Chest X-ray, PA view. Patient: 63 years old, sex F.
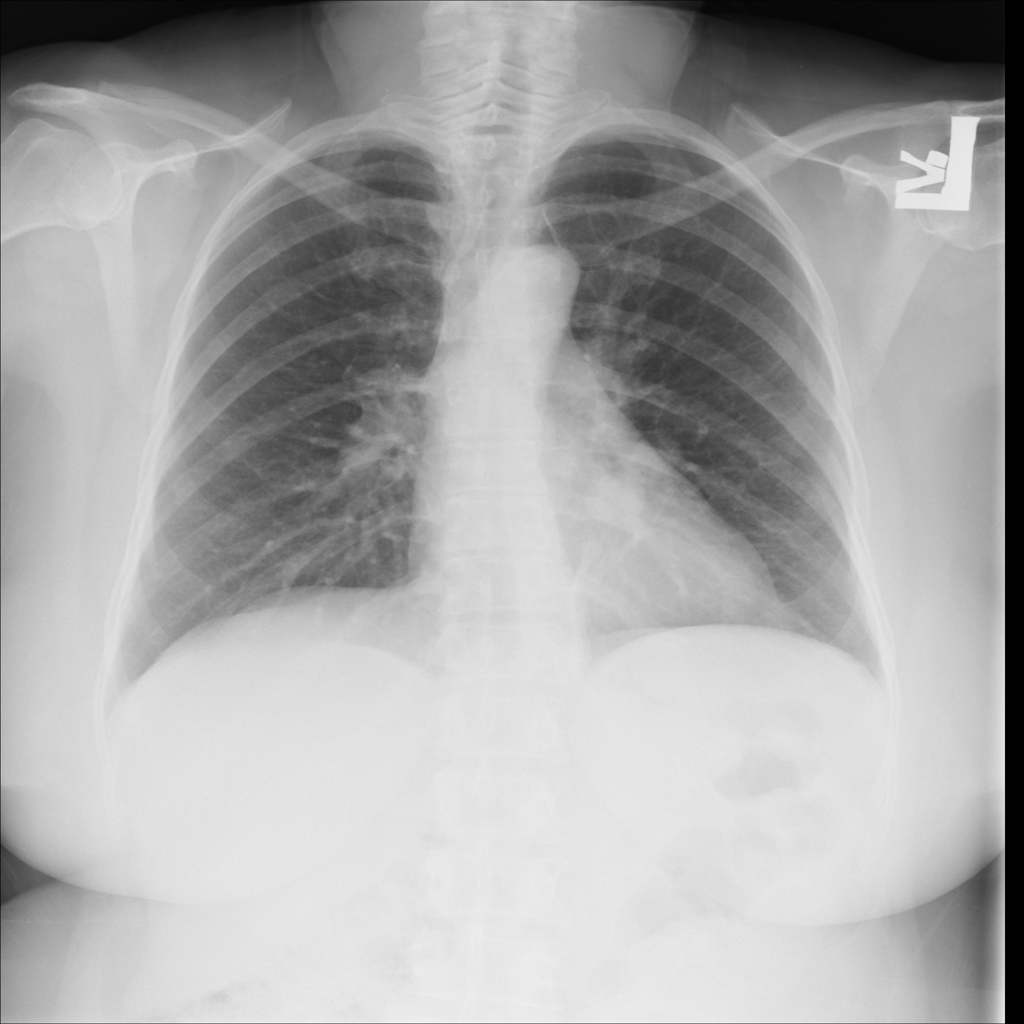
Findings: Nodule